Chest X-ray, PA view. Patient: 42 years old, sex F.
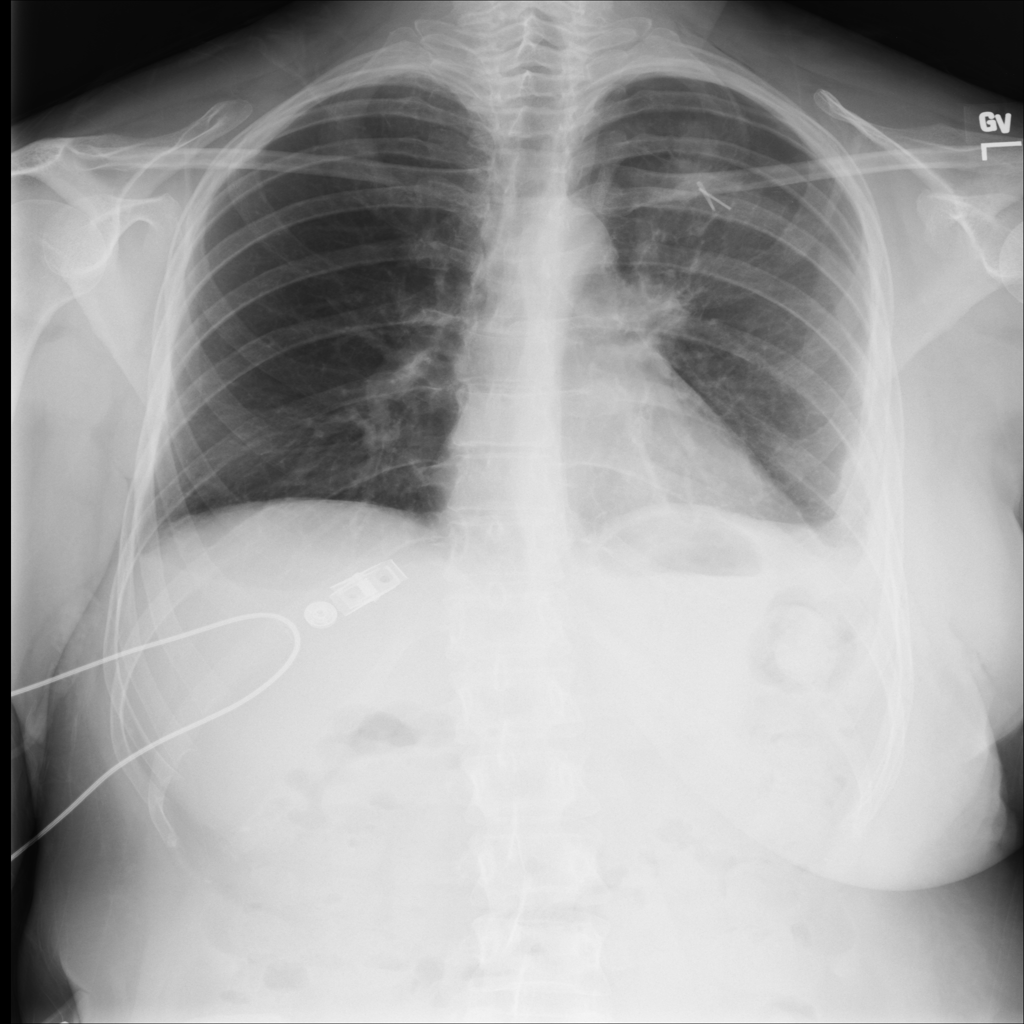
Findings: Effusion, Pneumothorax